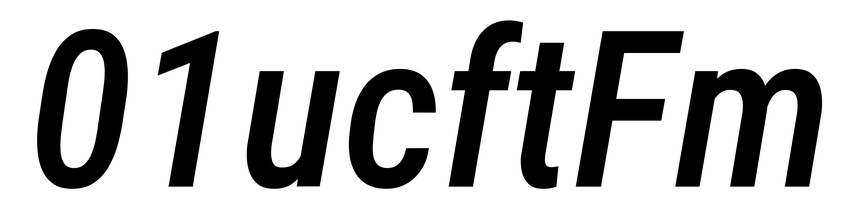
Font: Roboto-Italic_Condensed_Medium_Italic